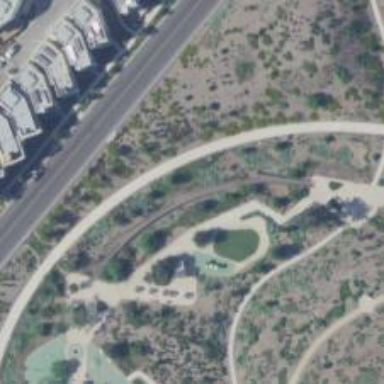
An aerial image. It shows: Path.